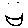
Label: smiley face